Question: I know it's not something unusual to make such kind of queries but I think I get lost so I seek help. I have to tables with relation 1:N and to make it more clear I'll post a print screen from the management studio :

I am working on a asp.net mvc 3 project and I need to make a view where all 'Documents' will be shown (and some filter and stuff, but I think that is irrelevant for this case). I need the data from the table 'Documents' and only one specific record for each document from the 'DocumentFields' table. This record is the record holding the name of the Document and it's uniqueness is DocumentID == Docmuents.Id, DocumentFields.RowNo == 1 and DocumentsFields.ColumnNo == 2. This is unique record for every Document and I need to get the 'FieldValue' from this record which actually holds the Name of the Document.
I am not very sure how to build my query (maybe using JOIN) and I also would like to make my view strongly typed passing a model of type 'Documents' but I'm not sure if it's possible, but I think depending on the way the query is build will determine the type of the model for the view.
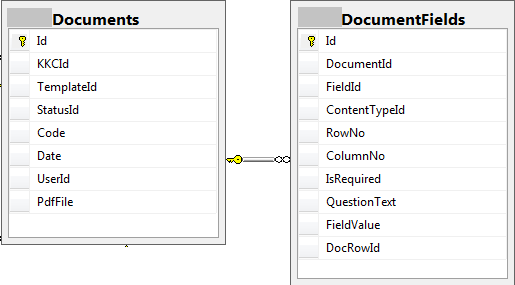
Answer: I believe what you want is something like this:
'''
var results =
from d in dbContext.Documents
join df in dbContext.DocumentFields
on new { d.Id, RowNo = 1, ColumnNo = 2 } equals
new { Id = df.DocumentId, df.RowNo, df.ColumnNo }
select new
{
Document = d,
DocumentName = df.FieldValue
};
'''
Of course if you set up navigation properties, you can just do this:
'''
var results =
from d in dbContext.Documents
let df = d.DocumentFields.First(x => x.RowNo == 1 && x.ColumnNo == 2)
select new
{
Document = d,
DocumentName = df.FieldValue
};
'''